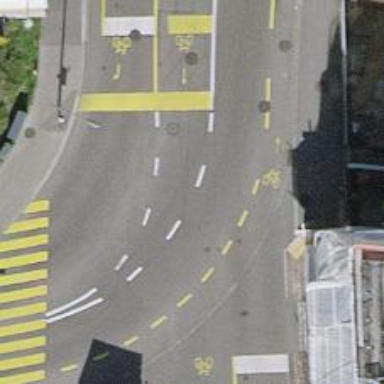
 with cycleway that is shared with buses."